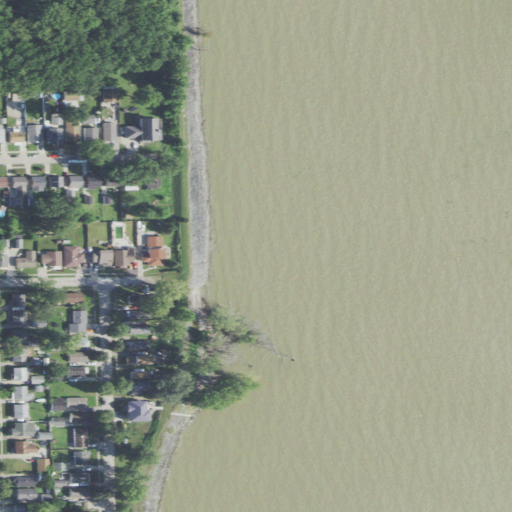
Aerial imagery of beach in Ohio named Carland Beach containing open water, medium intensity development, low intensity development, herbaceous wetlands, open development, and high intensity development